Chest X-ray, AP view. Patient: 56 years old, sex M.
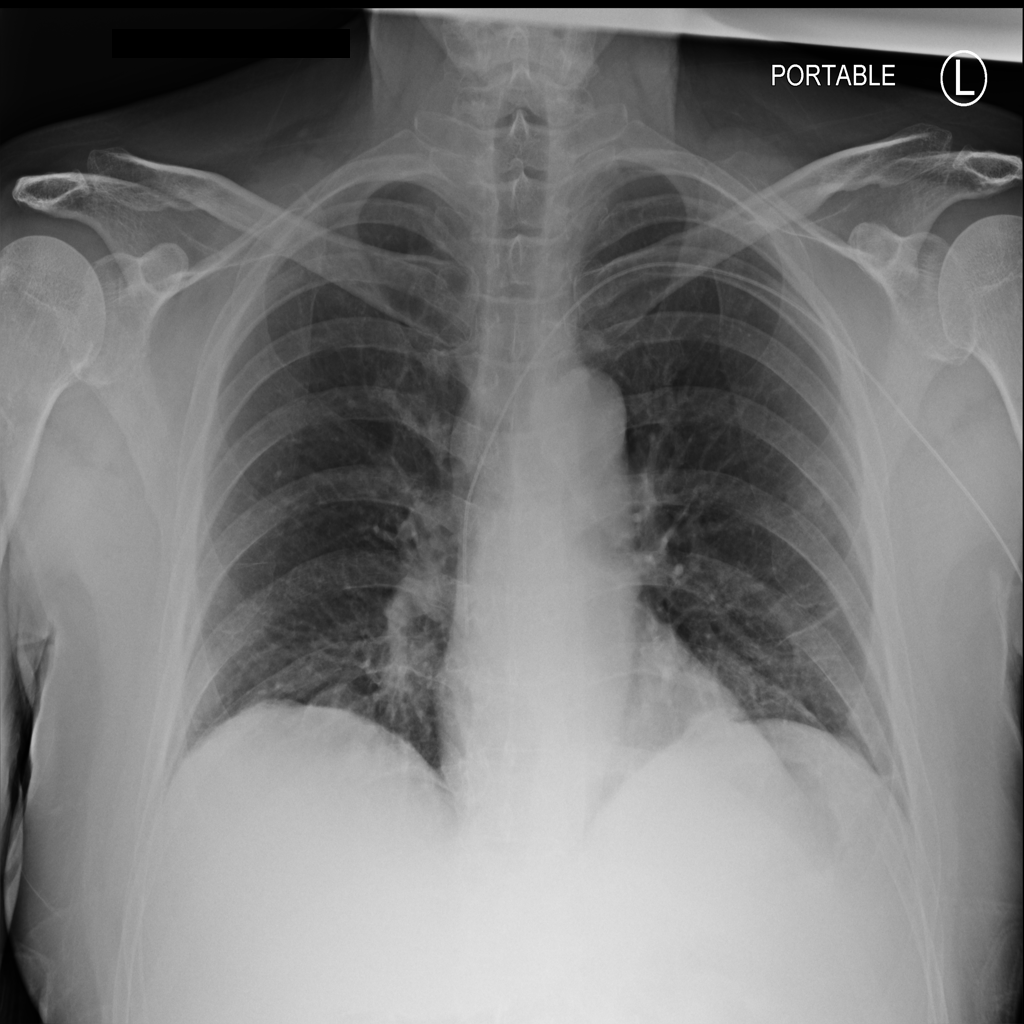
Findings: Mass